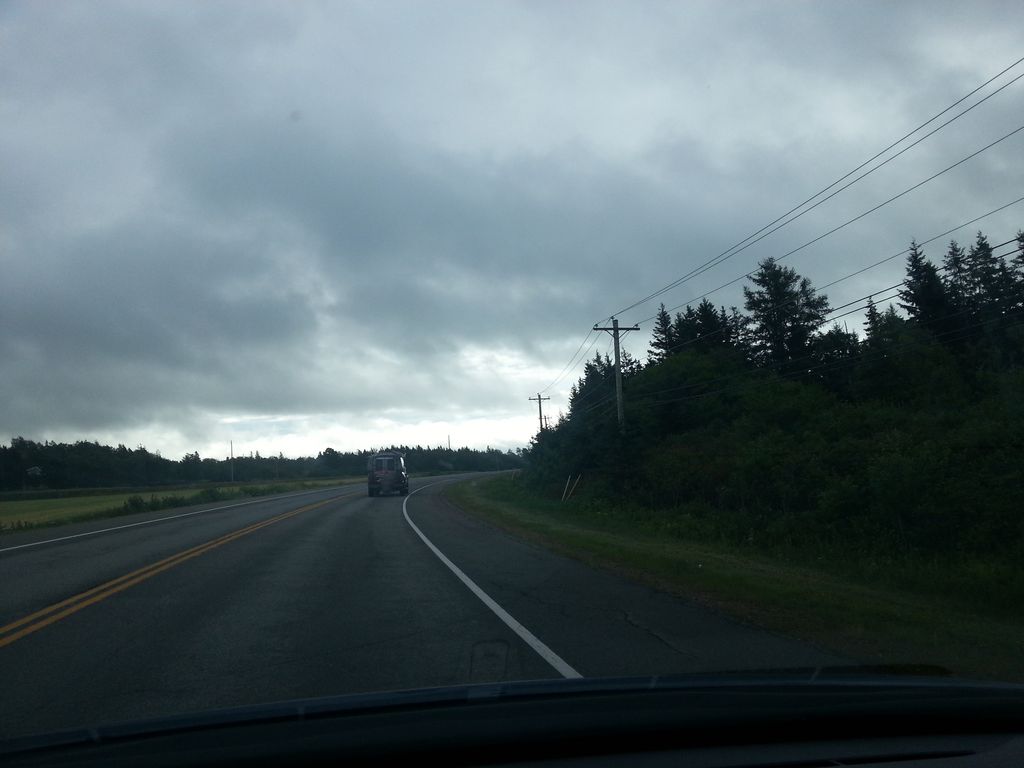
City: charlottetown